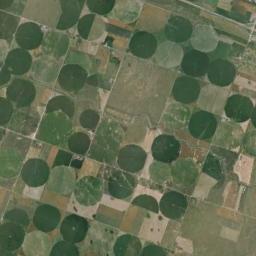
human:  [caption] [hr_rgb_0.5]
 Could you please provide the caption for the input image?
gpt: Many dense dark green, Light green mixed neatly arranged circular farmland of different sizes, .

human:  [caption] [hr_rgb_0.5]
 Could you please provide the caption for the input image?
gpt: Several green circular farmlands with different radii are neatly arranged on the ground and some roads go through the ground .

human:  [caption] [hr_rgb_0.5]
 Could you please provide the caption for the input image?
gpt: There are many green circle farmland and square farmland .

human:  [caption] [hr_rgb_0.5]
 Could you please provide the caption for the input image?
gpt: More than twenty round farms of the same size are neatly arranged .

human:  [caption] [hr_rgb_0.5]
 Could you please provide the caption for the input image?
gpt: There are many cultivated circular farmlands distributed irregularly .